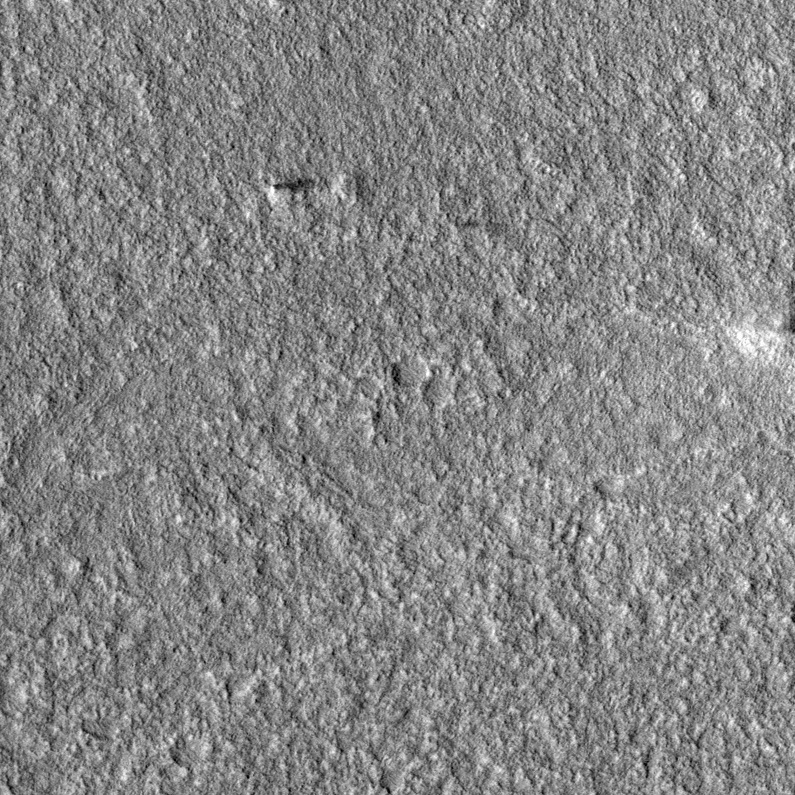
Label: dustdevil